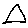
Label: triangle